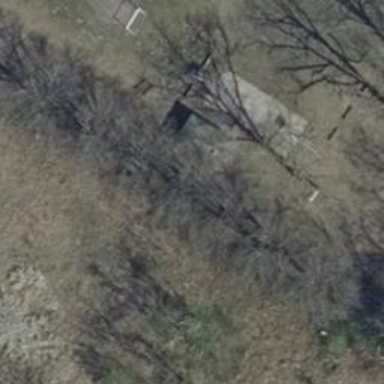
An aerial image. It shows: Picnic shelter provides comfortable rest area.